Interaction volume radius: 5 \u00c5
Interaction volume height: 20 \u00c5
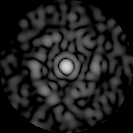
Disorder parameter: 0.8208